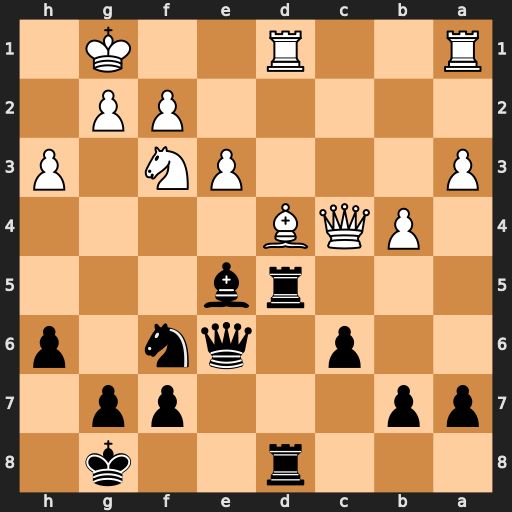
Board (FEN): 3r2k1/pp3pp1/2p1qn1p/3rb3/1PQB4/P3PN1P/5PP1/R2R2K1
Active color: b
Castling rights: -
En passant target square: -
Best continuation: Rxd4 Rxd4 Qxc4 Rxd8+ Kh7 Nxe5 Qc3 Rad1 Qxe5